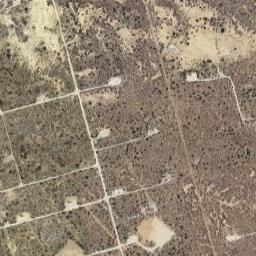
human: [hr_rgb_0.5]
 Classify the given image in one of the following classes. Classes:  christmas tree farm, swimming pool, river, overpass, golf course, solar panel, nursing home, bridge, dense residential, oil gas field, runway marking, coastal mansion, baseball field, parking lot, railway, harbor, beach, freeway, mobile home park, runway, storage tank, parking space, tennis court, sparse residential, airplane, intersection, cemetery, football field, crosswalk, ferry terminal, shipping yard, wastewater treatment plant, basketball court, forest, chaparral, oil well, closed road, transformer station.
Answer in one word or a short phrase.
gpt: oil gas field